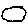
Label: cloud